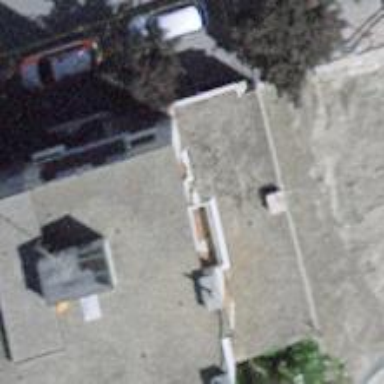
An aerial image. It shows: Police facility.